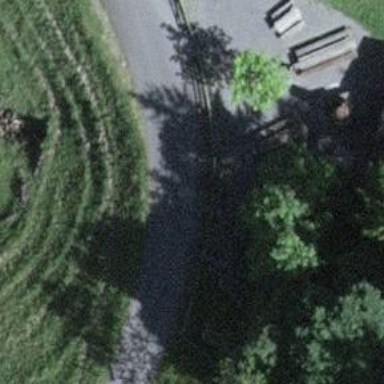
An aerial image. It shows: Fence with bar-type bars.